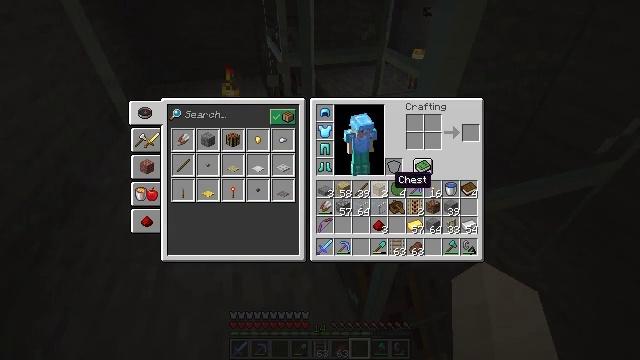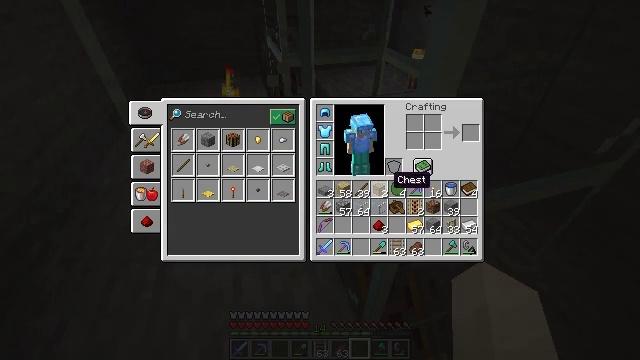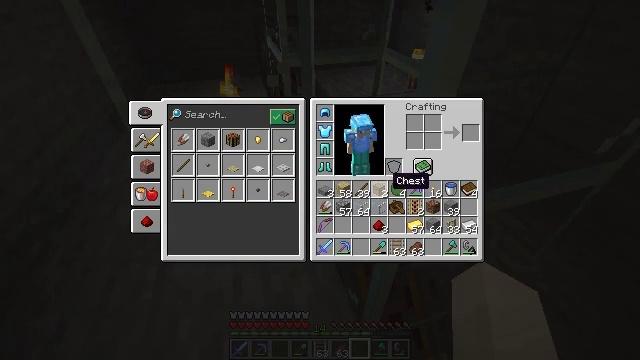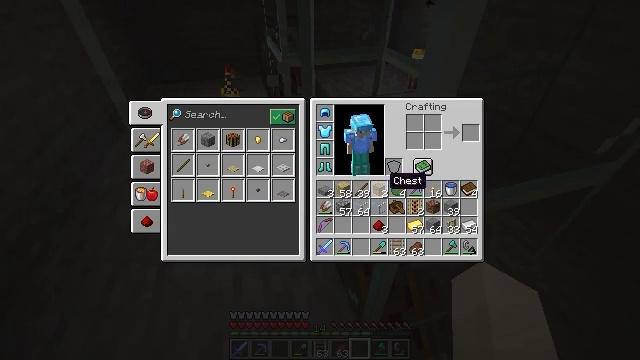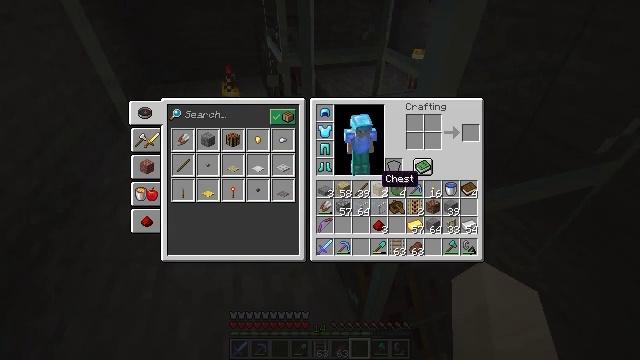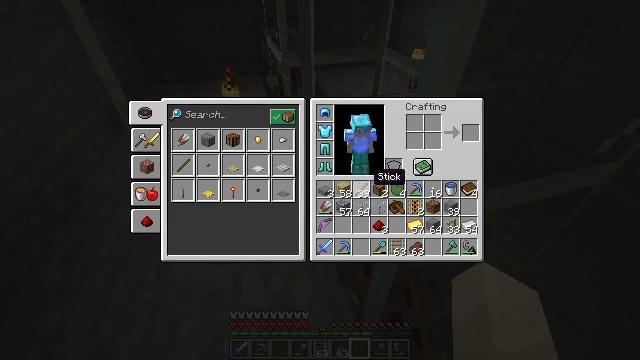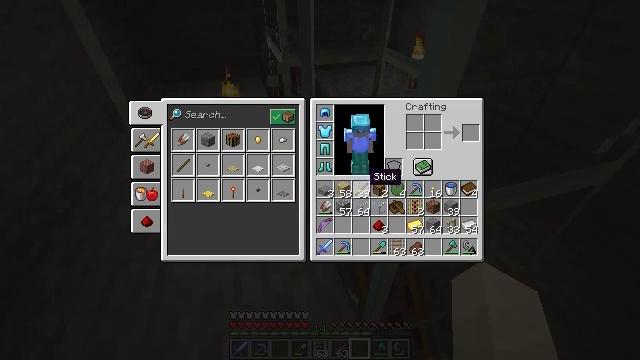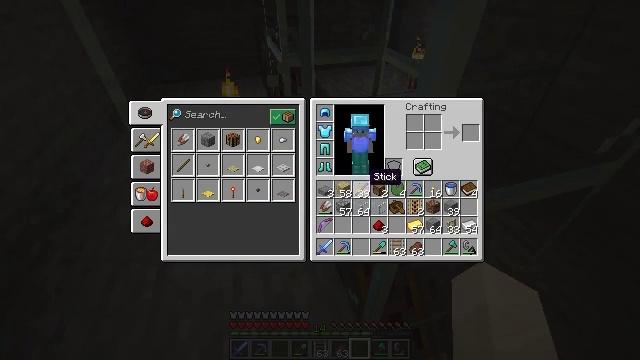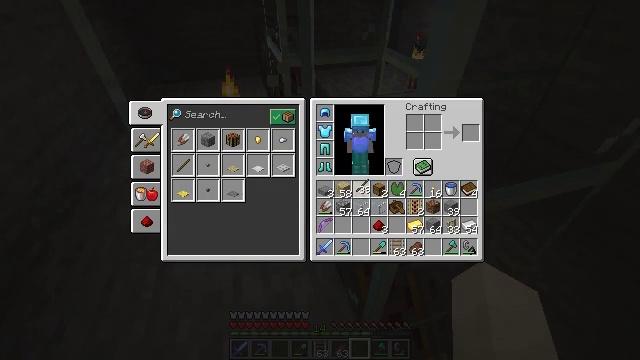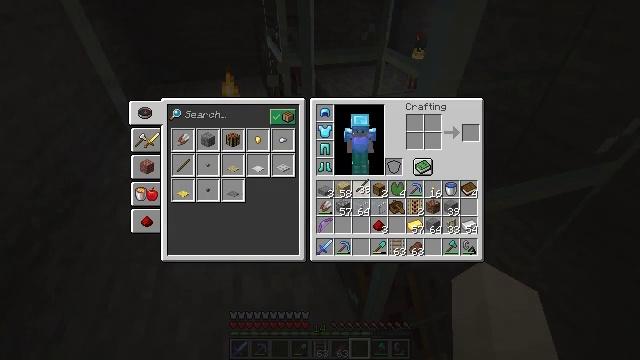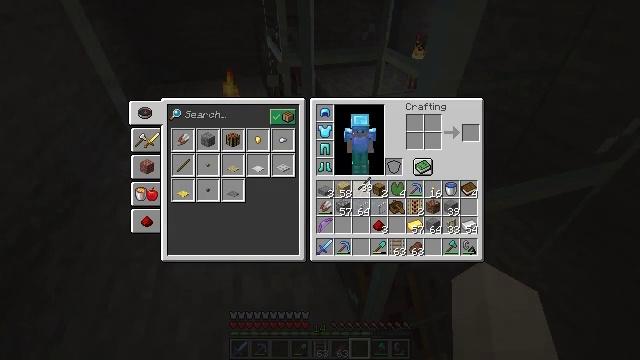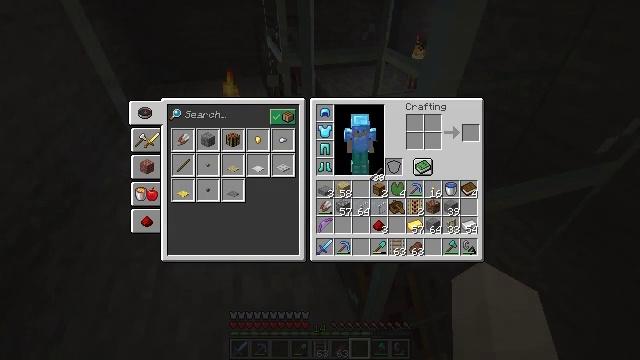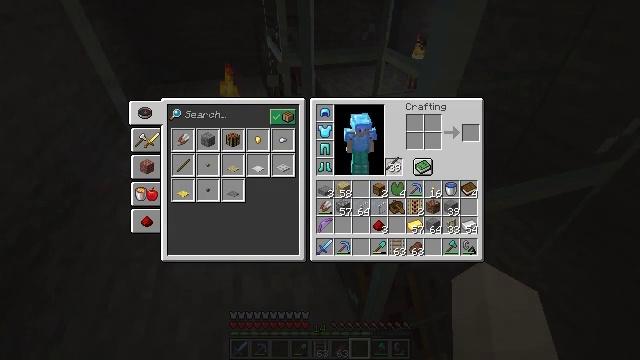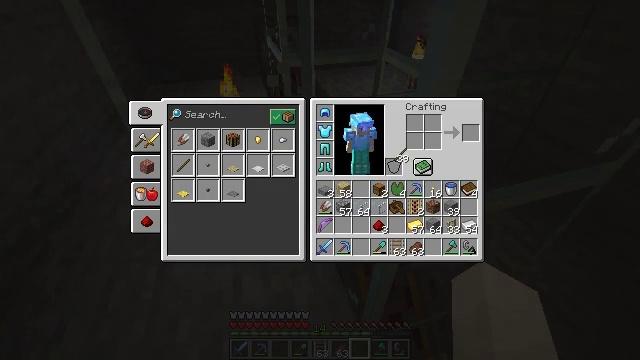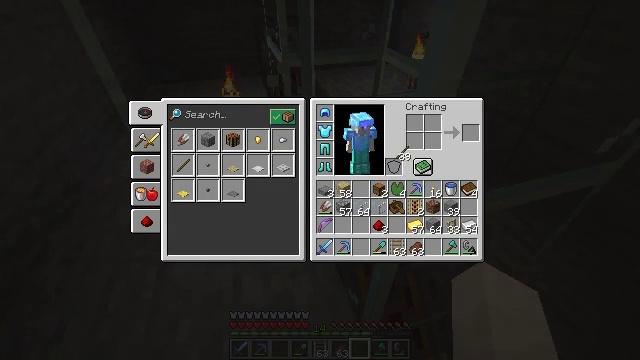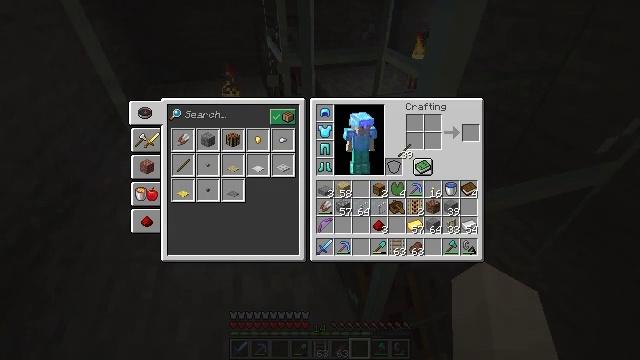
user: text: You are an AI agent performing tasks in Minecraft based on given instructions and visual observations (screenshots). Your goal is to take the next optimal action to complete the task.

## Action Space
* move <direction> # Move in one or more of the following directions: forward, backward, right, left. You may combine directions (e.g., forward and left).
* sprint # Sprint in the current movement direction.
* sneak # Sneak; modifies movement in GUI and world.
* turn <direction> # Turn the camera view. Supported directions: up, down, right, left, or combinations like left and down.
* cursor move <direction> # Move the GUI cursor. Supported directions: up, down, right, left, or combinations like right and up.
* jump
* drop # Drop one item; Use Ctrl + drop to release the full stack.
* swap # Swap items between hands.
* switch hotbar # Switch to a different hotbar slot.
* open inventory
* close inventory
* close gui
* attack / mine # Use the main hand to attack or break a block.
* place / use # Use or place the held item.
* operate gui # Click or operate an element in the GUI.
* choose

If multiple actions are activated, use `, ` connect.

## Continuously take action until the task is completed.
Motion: motion action
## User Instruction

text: Use materials to craft a lever.
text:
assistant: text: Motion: no_op
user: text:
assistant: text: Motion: no_op
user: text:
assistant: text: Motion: no_op
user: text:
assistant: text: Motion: turn left
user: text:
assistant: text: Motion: turn left
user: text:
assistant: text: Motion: no_op
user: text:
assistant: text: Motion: no_op
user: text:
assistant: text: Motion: attack / mine
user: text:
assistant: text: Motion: attack / mine
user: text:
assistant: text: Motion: attack / mine
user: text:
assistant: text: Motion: turn right and up
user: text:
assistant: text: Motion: turn right and up
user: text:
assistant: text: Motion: turn right and up
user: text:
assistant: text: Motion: no_op
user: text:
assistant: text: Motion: no_op
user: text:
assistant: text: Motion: no_op
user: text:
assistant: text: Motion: no_op
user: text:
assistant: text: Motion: no_op
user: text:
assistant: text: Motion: attack / mine
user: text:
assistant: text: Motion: attack / mine
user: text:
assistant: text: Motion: attack / mine
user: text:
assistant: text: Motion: no_op
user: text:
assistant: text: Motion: no_op
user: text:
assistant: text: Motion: no_op
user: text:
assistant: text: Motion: turn left and down
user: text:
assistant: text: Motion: turn left and down
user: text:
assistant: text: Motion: turn down
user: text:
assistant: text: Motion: no_op
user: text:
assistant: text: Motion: no_op
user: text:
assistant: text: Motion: turn left